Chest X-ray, PA view. Patient: 63 years old, sex F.
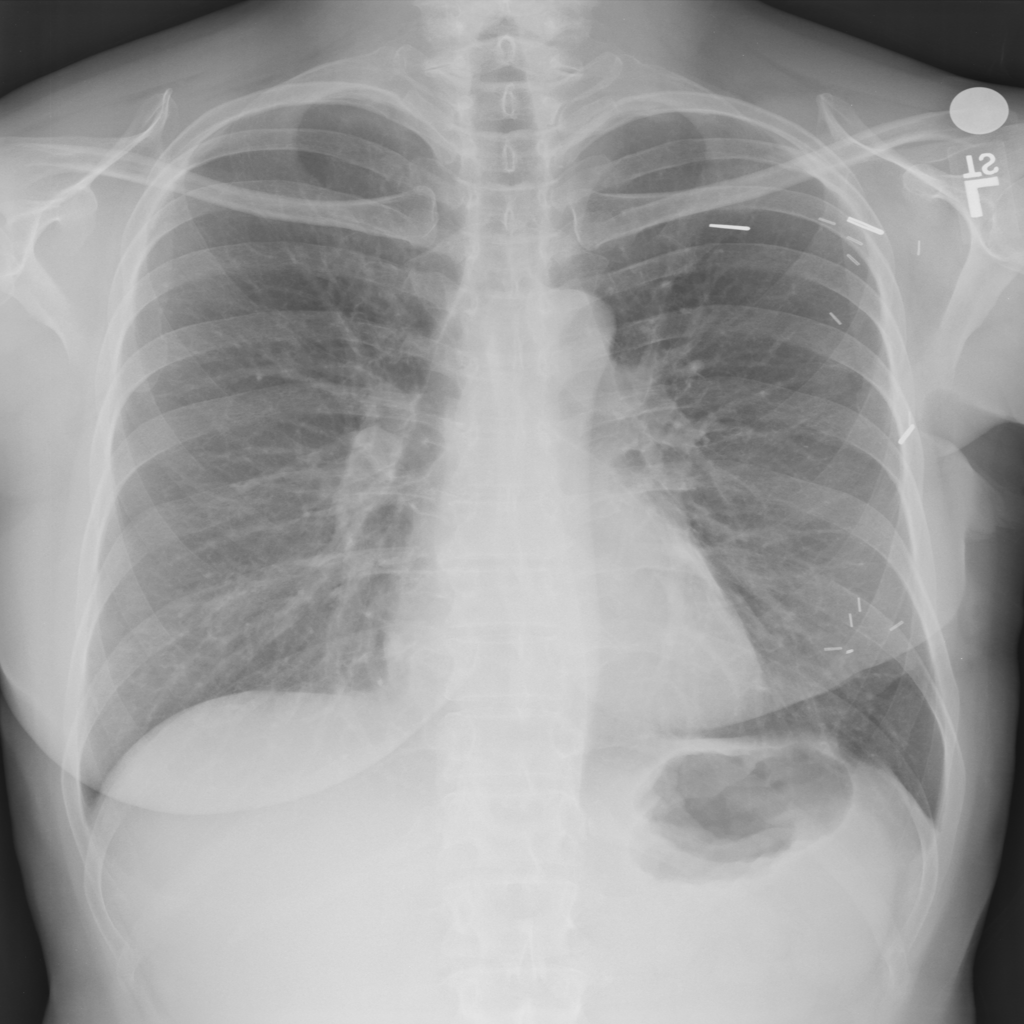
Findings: Infiltration